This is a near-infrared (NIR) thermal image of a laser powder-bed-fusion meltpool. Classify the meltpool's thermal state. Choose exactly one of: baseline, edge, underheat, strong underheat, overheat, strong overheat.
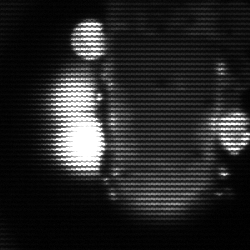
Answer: strong underheat